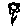
Label: flower